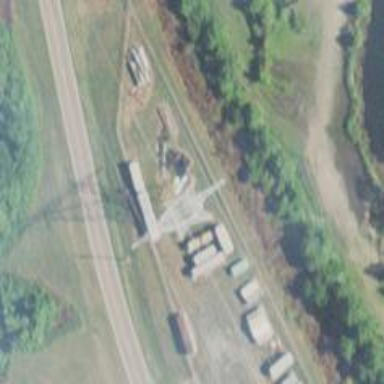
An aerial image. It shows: Lattice structure tower used for power transmission.